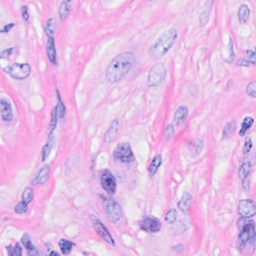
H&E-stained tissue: Breast